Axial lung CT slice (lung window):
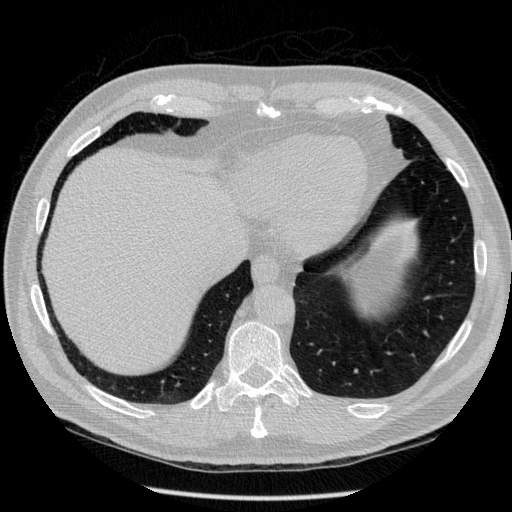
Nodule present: no